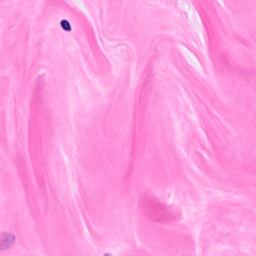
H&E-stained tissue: Breast